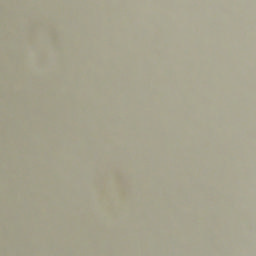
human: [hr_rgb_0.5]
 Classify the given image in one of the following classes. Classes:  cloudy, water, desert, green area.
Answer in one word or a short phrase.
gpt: cloudy